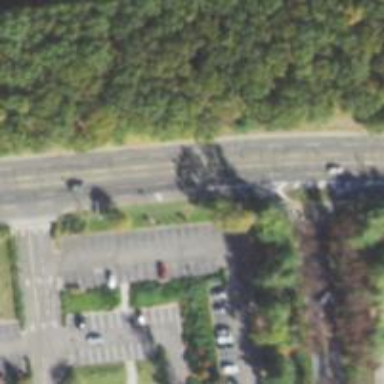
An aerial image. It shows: Secondary road with asphalt surface.